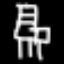
Label: chair